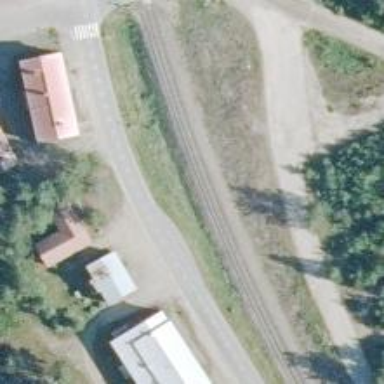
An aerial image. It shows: Rail track of class B1.